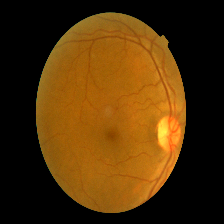
Diabetic retinopathy grade: Mild